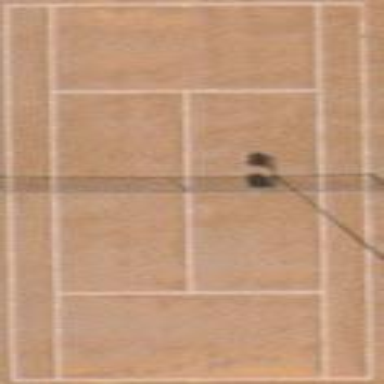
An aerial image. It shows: Tennis court on the leisure land pitch.